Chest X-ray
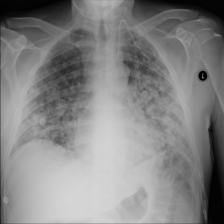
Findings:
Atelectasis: negative
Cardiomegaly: negative
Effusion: negative
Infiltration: positive
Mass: negative
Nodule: positive
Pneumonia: negative
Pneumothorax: negative
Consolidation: negative
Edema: negative
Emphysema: negative
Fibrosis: negative
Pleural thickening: negative
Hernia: negative